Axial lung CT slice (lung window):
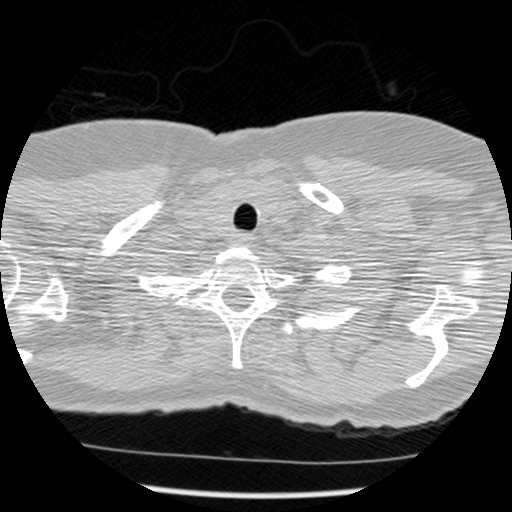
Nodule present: no